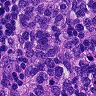
Metastatic tissue present: yes